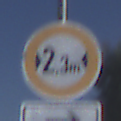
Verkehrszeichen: TatsaechlicheBreite2Komma3
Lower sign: RichtungsangabeDurchPfeile5
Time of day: MorningAfternoon
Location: Outdoor (Nature)
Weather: Clear
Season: NotSpecified
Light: Natural